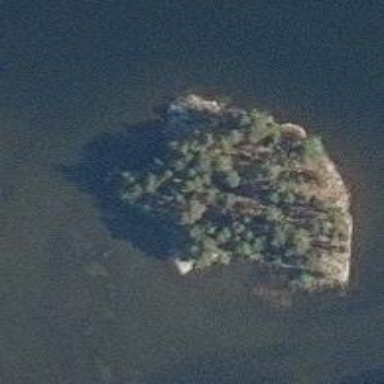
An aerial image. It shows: Island.